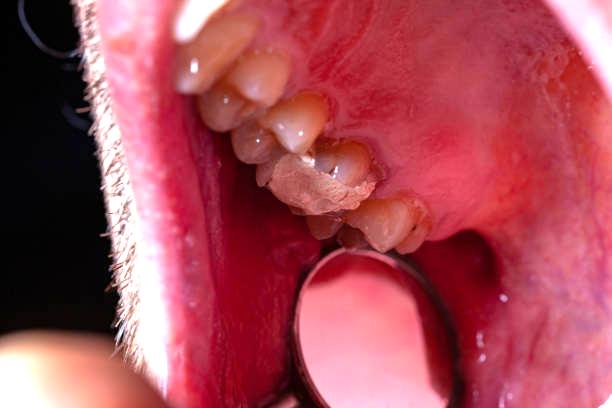
Condition: Gingivitis